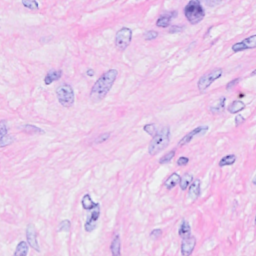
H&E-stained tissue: Breast